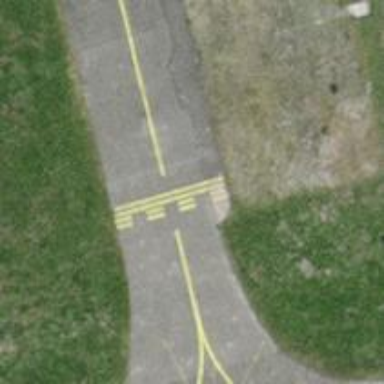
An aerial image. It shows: Asphalt taxiway at the airport.